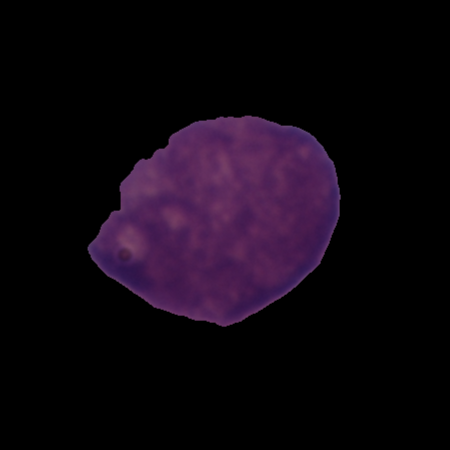
Label: cancer